Question: I have been trying to remove the connection between the 2 and the 0 in the image below using erosion, but still can't manage to do it. Is there any other possible way of removing this connection between the two numbers?

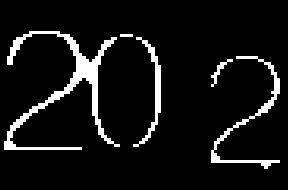
Answer: You can solve the problem using the morphological operations and .
Some assumptions are required about the connection you want to remove.
I made the following assumptions:
- - -
Here is a sample code:
'''
I = imread('202.png'); %Read image.
I = rgb2gray(I); %Convert from RGB to grayscale.
I = imbinarize(I); %Convert to binary image.
%Erode using large kernel - only the largest area in I is kept white.
Mask = imerode(I, ones(11)); %Result is the only the connection between 2 and the 0
%Expand the mask in the vertical direction
Mask = imdilate(Mask, ones(25, 1));
%Erase the connection by placing zeros.
I(Mask) = 0;
figure;imshow(I)
'''
The above code:
- - -
Mask result:
<URL>
Final result:
<URL>